Question: I've looked at other similar questions of this, but I've had no success incorporating their ideas into my code since it's so different than question started with. What's stranger is that in <URL> my code is able to be centered but I can't get it on the same line where as in my project I can get it on the same line but not get it centered.
For some reason I don't understand, the width of the row element is far bigger than any of the elements. And neither '100%' nor 'auto' removes the empty space from the row:
html:
'''
<form method="POST" class="dropdownForms">
<div class="row">
<div class="col-md-3">
<div class="form-group">
<label for="sel1">Choose 1st option</label>
<select class="form-control" id="sel1">
<option>1st dropdown</option>
<!-- more options here-->
</select>
</div>
</div>
<div class="col-md-3">
<div class="form-group">
<label for="sel1">Choose 2nd option</label>
<select class="form-control" id="sel1">
<option>2nd dropdown</option>
<!-- more options here -->
</select>
</div>
</div>
<div class="col-md-3">
<button class="btn btn-xs btn-default">Send</button>
</div>
</div>
</form>
'''
css:
'''
.dropdownForms{
text-align: center;
list-style: none;
display: inline
}
.row{
width: 100%;
height: 100%;
text-align: center
}
.col-md-3{
text-align: center;
width: auto;
padding: 0 0 0 0;
margin: 0px 2px 0px 2px
}
.form-control {
width: auto;
display: inline;
text-align: center;
}
.form-group {
display: inline-block;
}
'''
edit: After using Arashtad Ltd's changes it does work in jsFiddle, but in my project it still looks weird:
<URL>
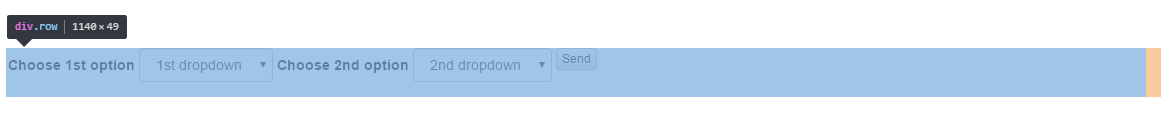
Answer: You don't need to code this much. Only these two pieces get you to the result you're looking for:
'''
form {
width: 100%;
text-align: center;
}
.row,
.col-md-3 {
display: inline-block;
}
'''
Please see the running code at <URL>